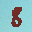
Label: 8